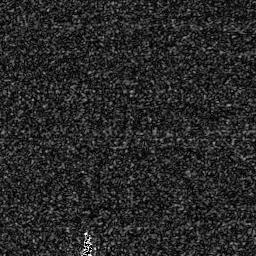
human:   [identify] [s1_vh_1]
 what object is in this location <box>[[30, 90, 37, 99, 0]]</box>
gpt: <ref>1 small ship at the bottom</ref>